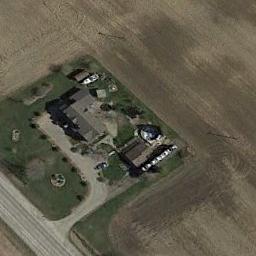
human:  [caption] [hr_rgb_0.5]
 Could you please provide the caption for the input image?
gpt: One road is next to the sparse residential .

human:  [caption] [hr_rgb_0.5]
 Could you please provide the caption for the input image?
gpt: Several gray houses in sparse residential areas surrounded by farmland .

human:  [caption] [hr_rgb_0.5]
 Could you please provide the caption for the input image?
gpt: The sparse residential is on the grass next to the bare land .

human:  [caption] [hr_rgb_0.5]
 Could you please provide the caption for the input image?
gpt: There is a house with a black roof on the lawn .

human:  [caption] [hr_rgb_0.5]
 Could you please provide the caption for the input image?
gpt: A sparse residential area with two buildings an bare land .